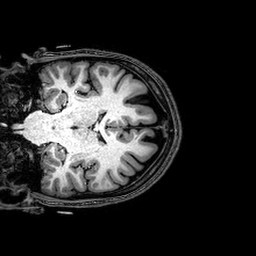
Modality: T1w
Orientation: coronal
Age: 21
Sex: male